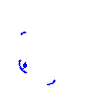
Particle: pion